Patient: sex M, age 29
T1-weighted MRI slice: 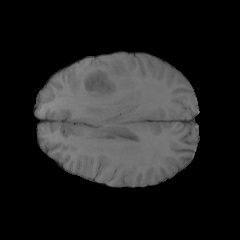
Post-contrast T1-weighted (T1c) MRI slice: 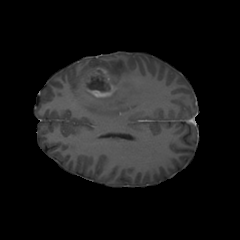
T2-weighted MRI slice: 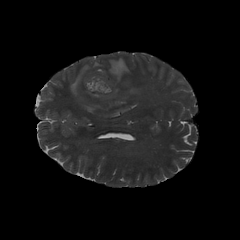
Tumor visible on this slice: yes
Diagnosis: Glioblastoma, IDH-wildtype
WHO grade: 4